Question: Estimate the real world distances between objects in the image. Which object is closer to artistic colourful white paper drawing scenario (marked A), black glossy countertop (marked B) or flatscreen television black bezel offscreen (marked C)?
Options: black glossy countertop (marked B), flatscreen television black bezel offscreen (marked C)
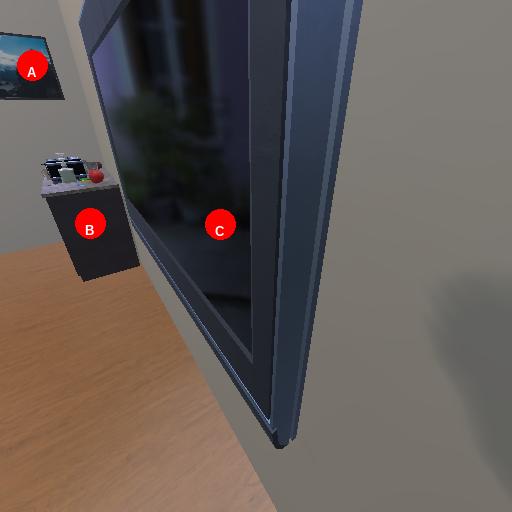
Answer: black glossy countertop (marked B)